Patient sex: M
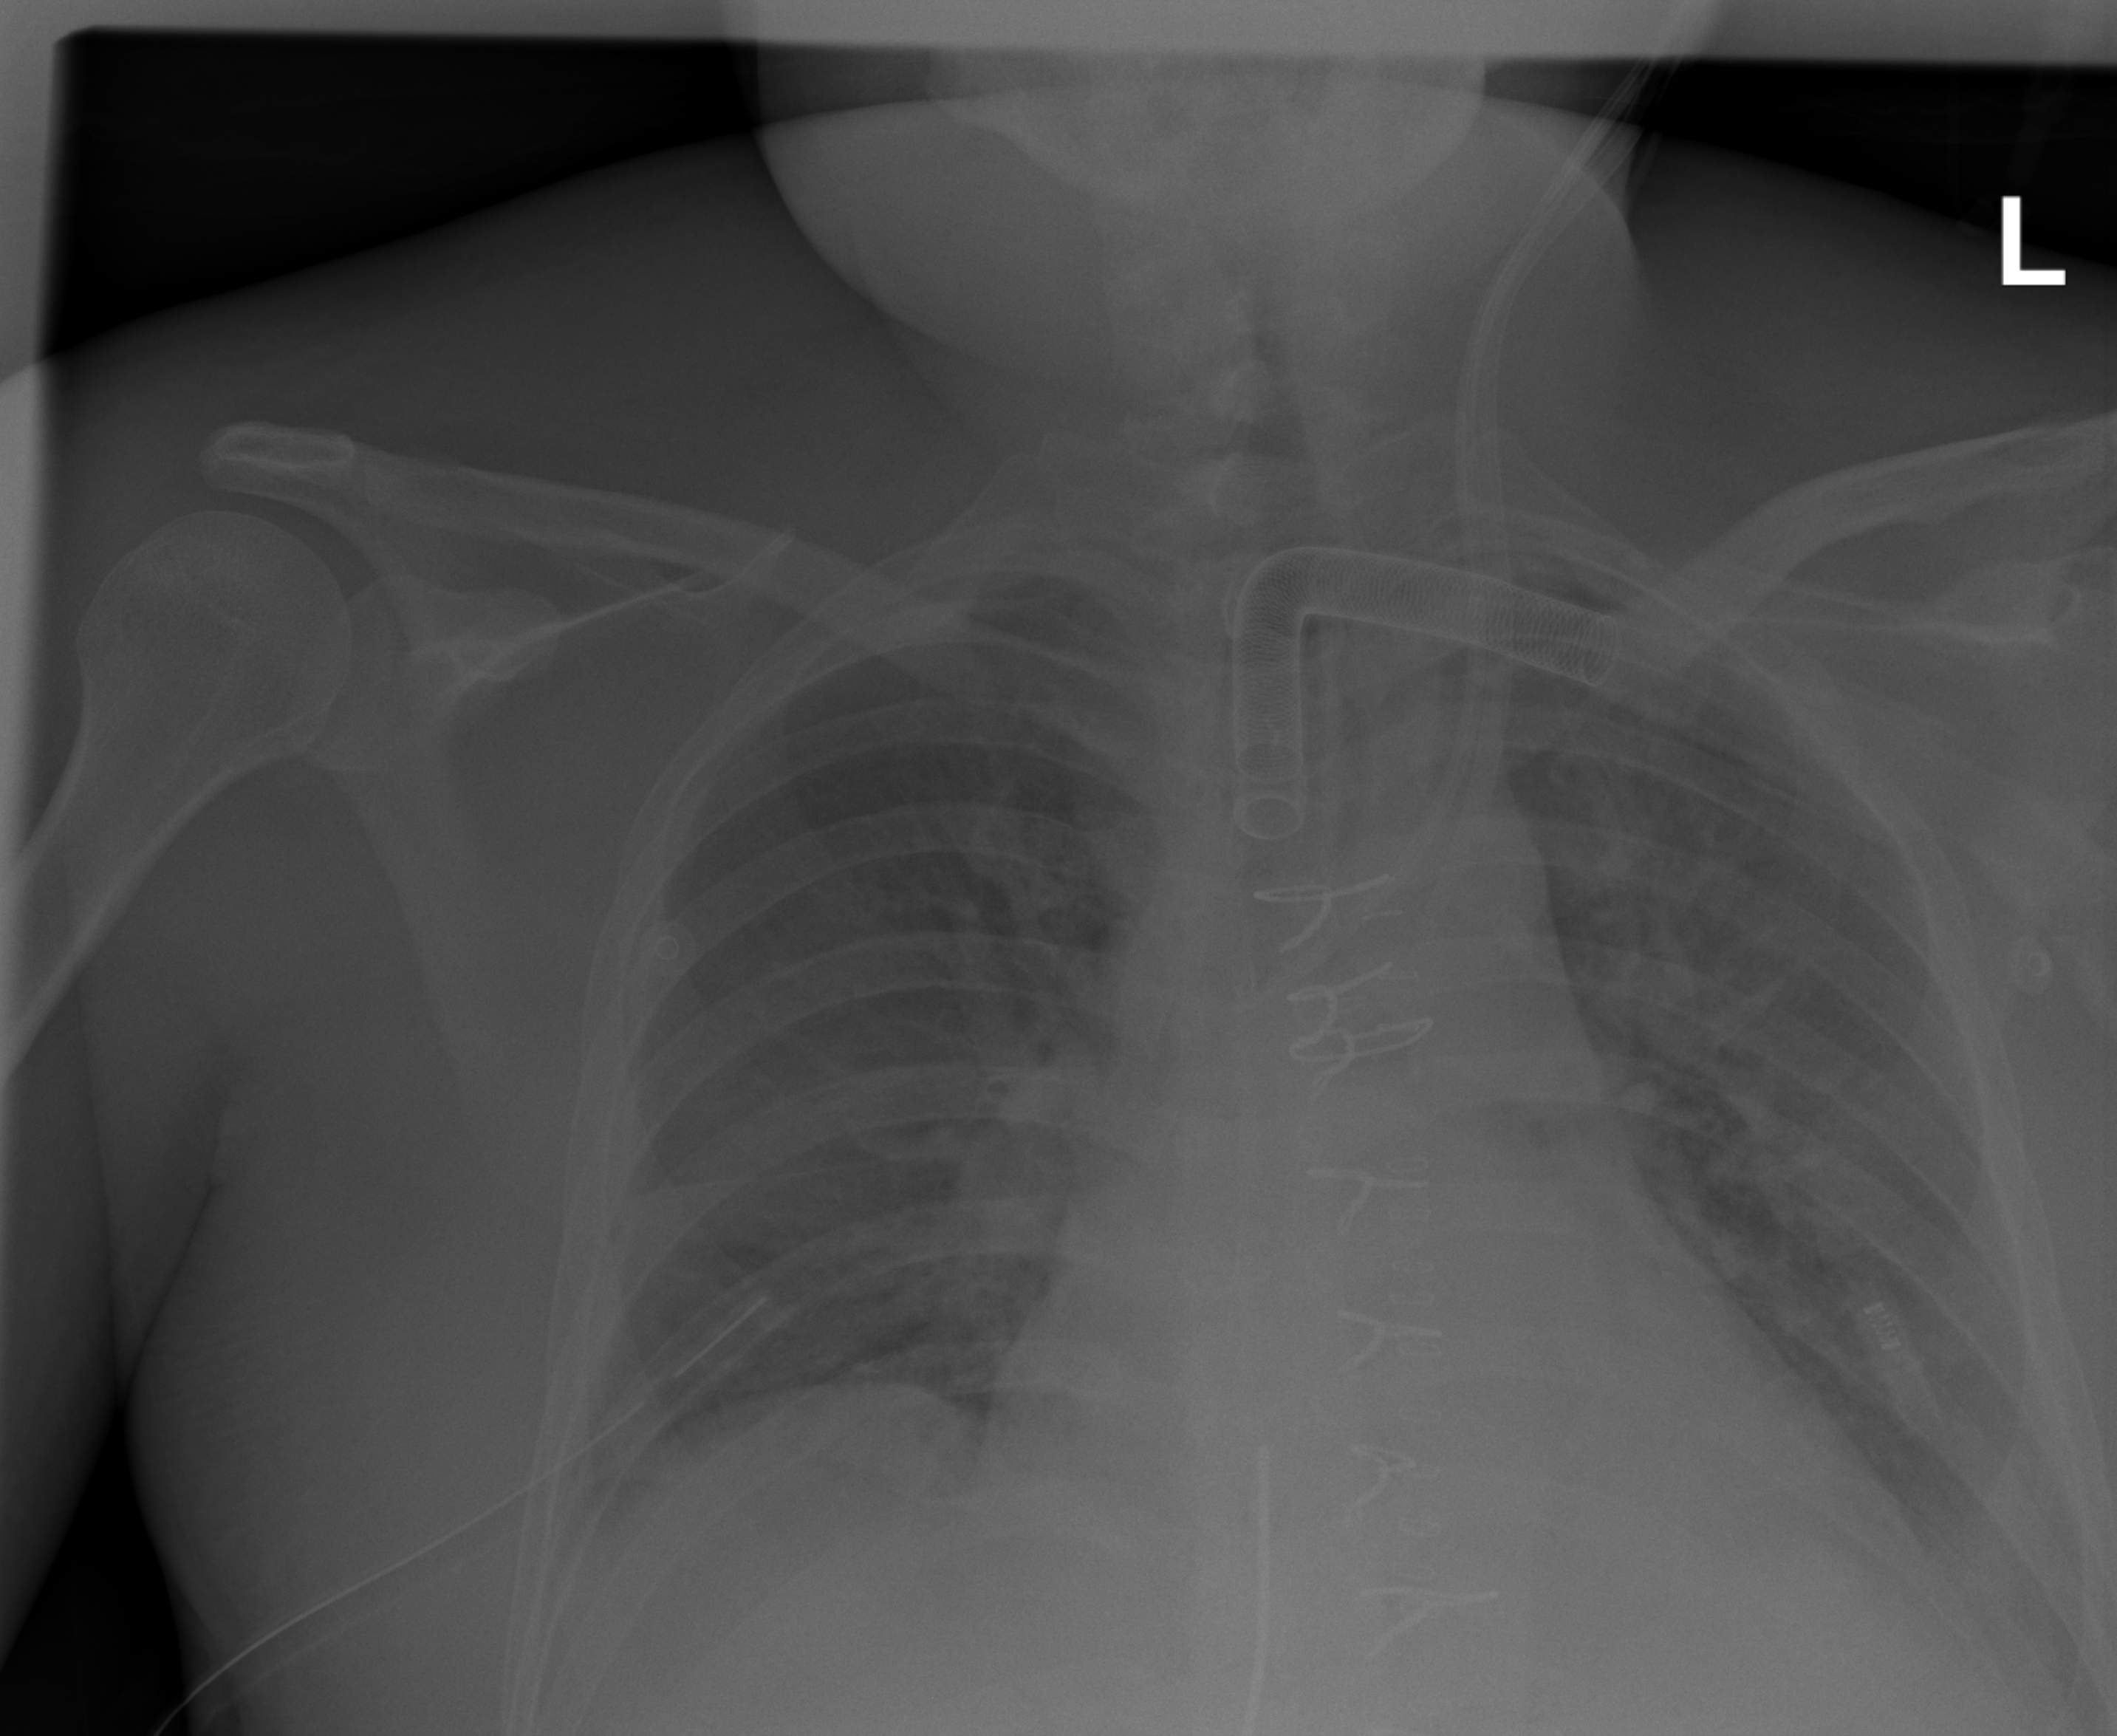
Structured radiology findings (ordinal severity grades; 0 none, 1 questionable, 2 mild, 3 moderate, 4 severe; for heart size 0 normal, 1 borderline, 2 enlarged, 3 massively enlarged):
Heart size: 2
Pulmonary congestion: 2
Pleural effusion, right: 2
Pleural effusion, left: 2
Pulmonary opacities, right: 0
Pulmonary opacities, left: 2
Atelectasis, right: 2
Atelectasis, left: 2